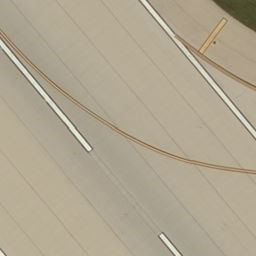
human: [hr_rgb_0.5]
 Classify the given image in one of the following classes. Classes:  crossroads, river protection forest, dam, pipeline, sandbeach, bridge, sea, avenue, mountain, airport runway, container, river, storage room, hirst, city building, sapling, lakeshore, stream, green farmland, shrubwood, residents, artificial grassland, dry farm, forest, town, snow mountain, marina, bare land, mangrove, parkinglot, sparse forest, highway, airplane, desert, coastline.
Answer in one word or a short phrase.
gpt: airport runway